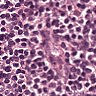
Metastatic tissue present: no